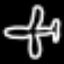
Label: airplane